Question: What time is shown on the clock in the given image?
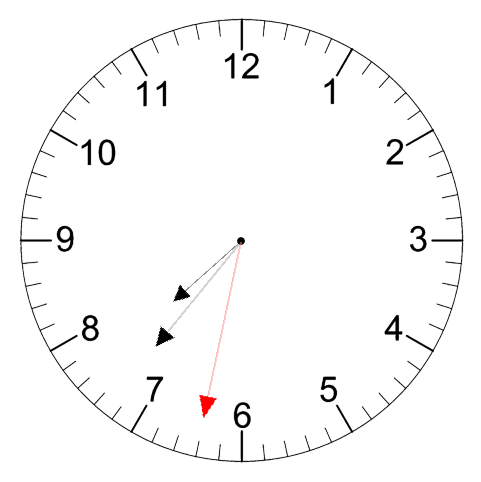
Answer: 07:36:32